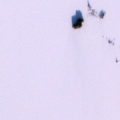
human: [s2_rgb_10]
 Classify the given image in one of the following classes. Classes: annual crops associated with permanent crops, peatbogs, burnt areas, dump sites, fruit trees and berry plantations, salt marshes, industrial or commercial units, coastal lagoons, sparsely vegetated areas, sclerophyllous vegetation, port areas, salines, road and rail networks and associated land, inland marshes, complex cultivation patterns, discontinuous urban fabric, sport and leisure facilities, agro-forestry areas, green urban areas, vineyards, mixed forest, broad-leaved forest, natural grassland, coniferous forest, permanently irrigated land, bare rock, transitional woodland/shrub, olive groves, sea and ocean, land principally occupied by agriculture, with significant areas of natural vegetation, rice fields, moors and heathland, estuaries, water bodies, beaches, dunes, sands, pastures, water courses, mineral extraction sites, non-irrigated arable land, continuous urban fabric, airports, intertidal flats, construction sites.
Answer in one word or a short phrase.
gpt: water bodies